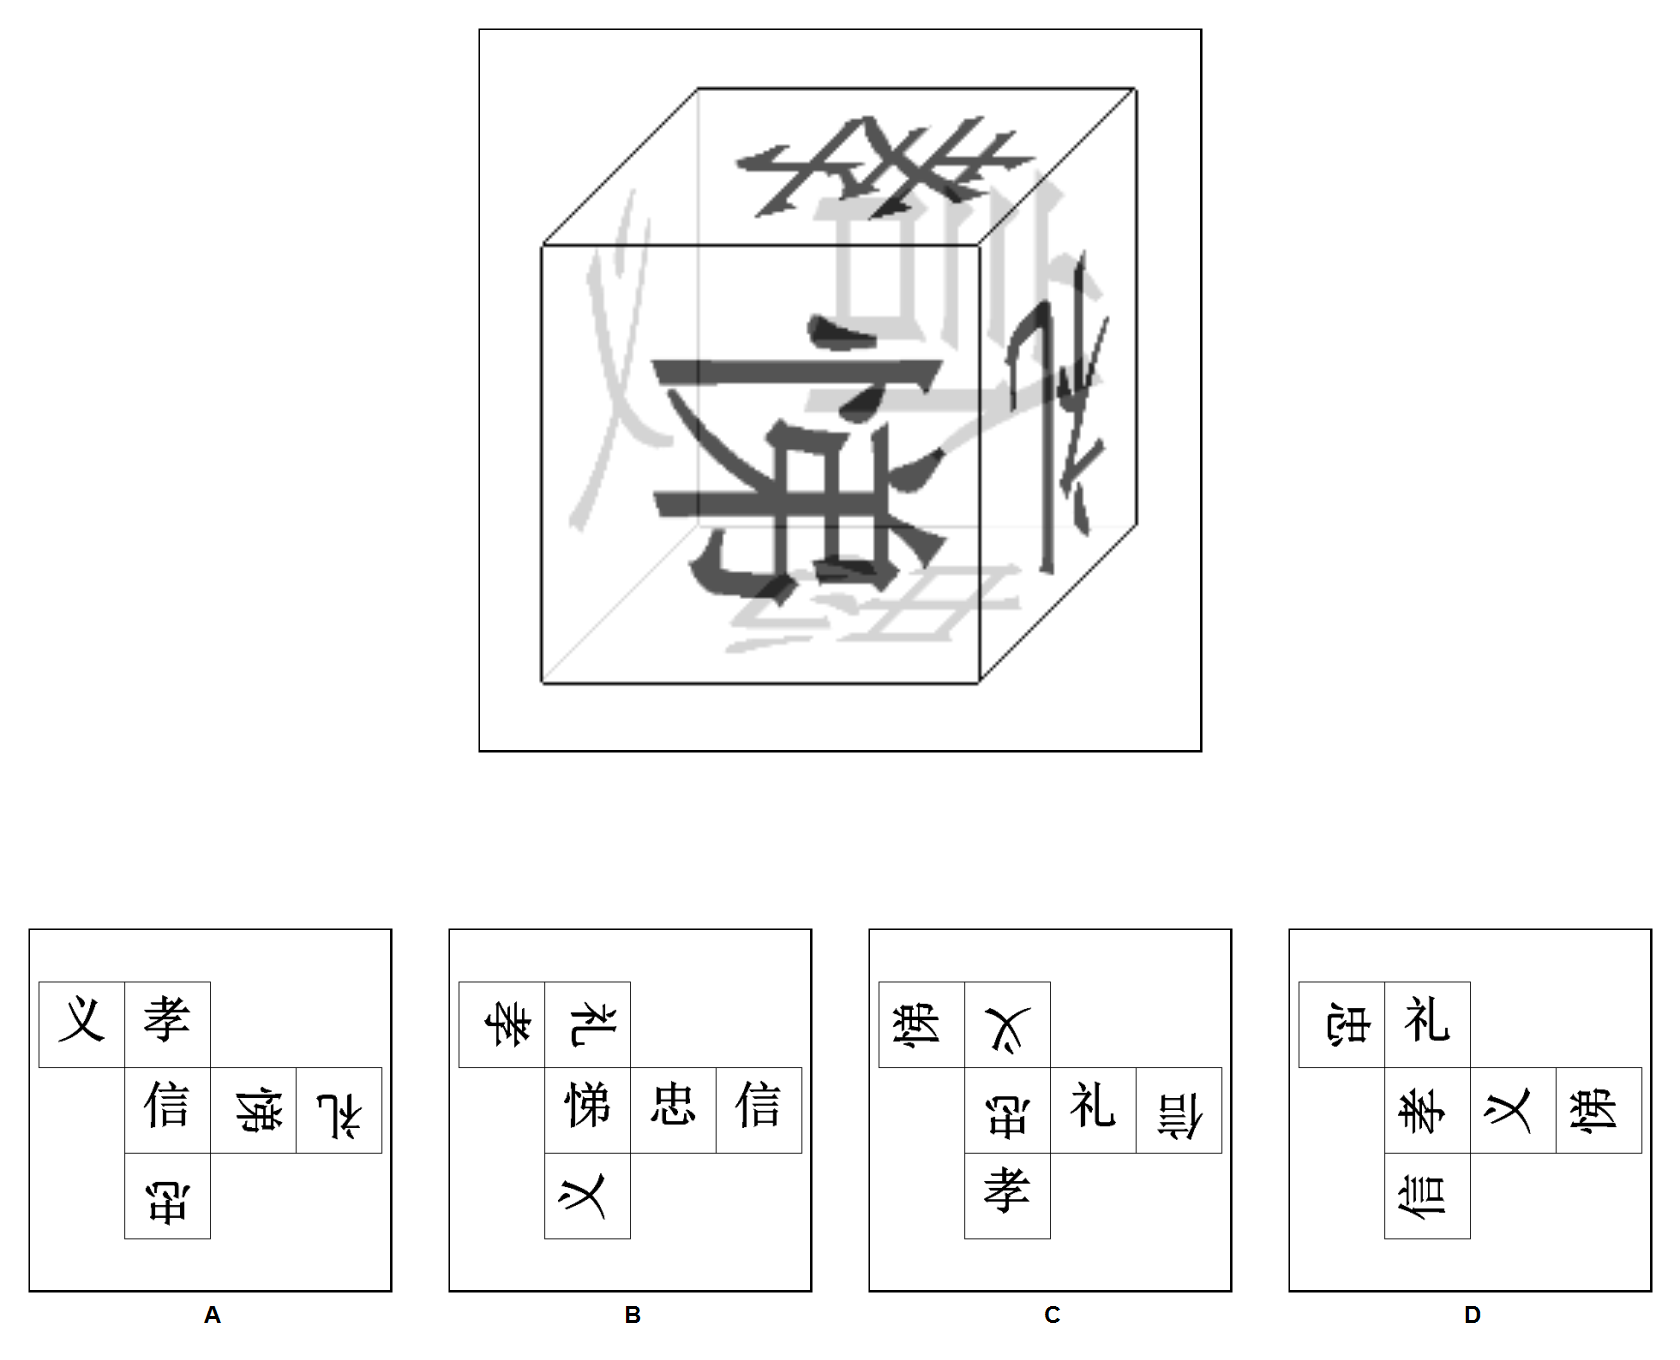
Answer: B